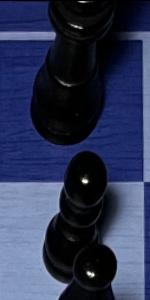
Label: Pawn_Black